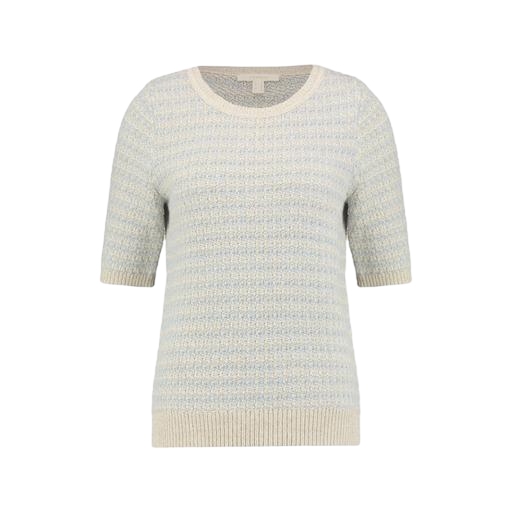
blue short-sleeve sweater top, half-sleeve jacquard top, textured tee, white background